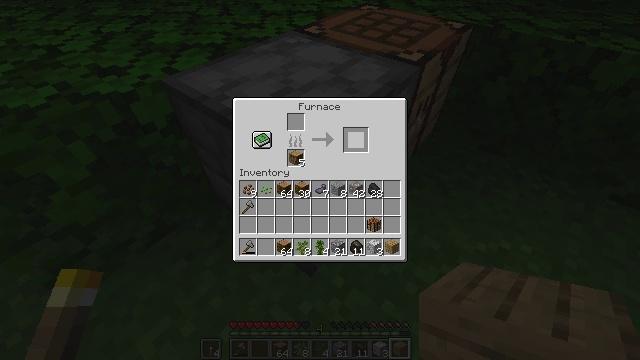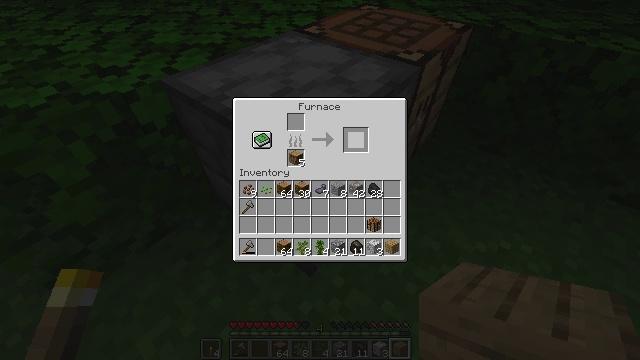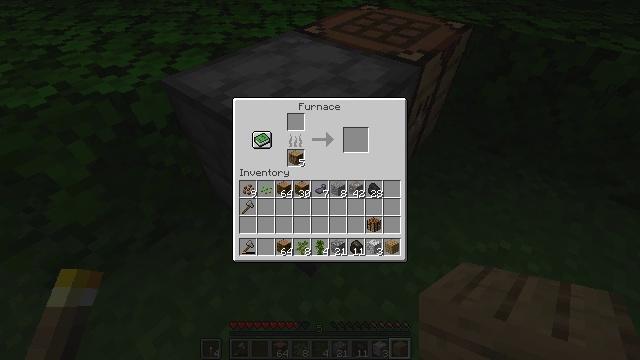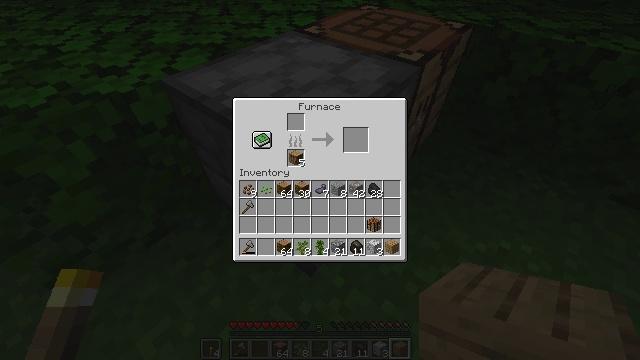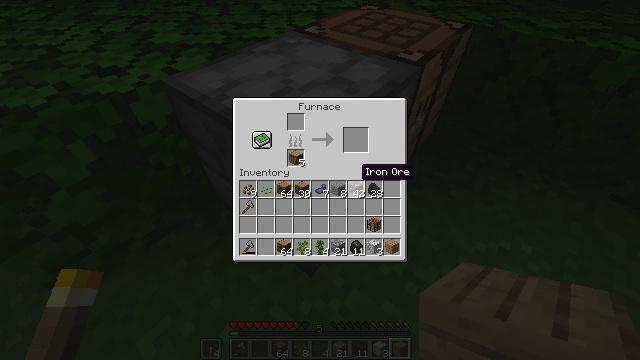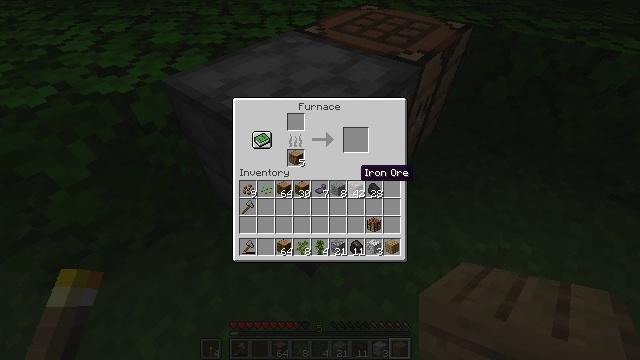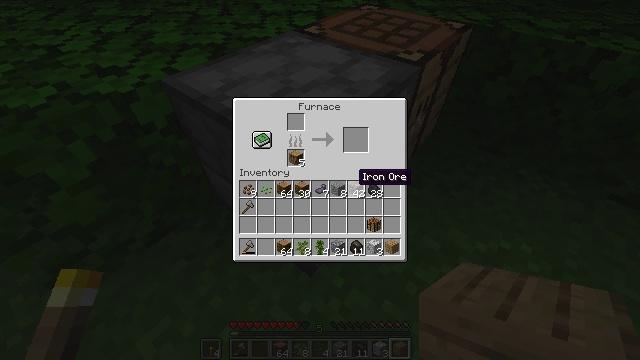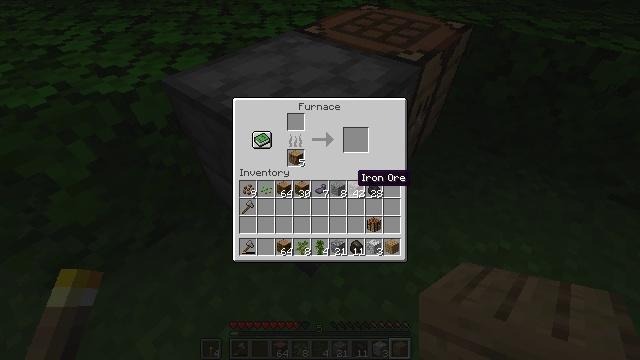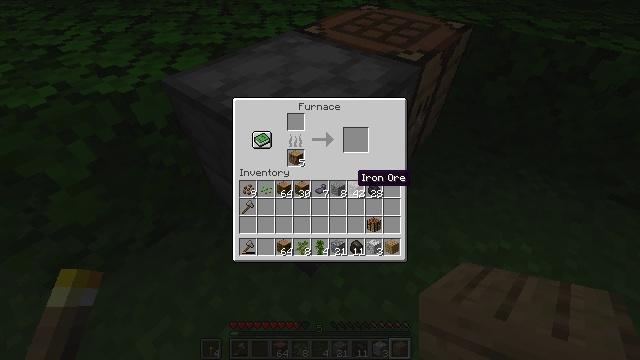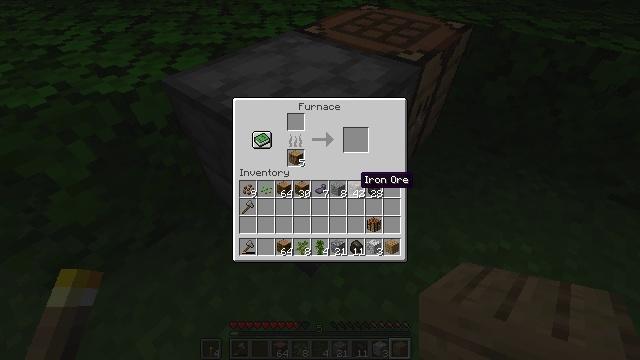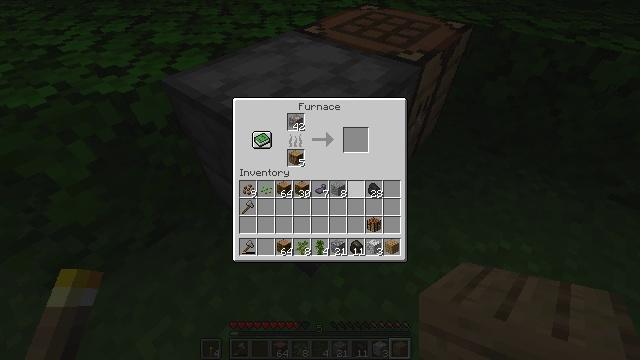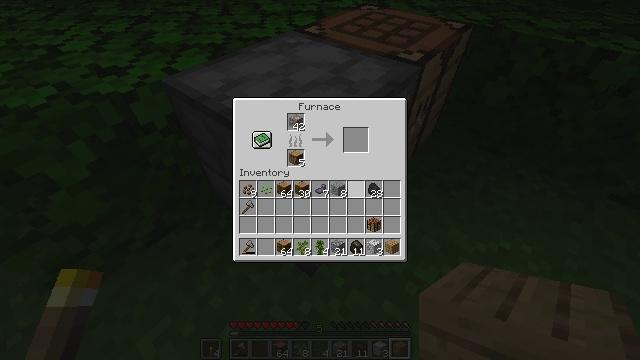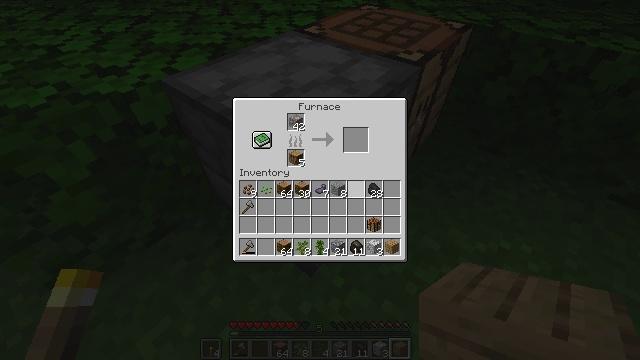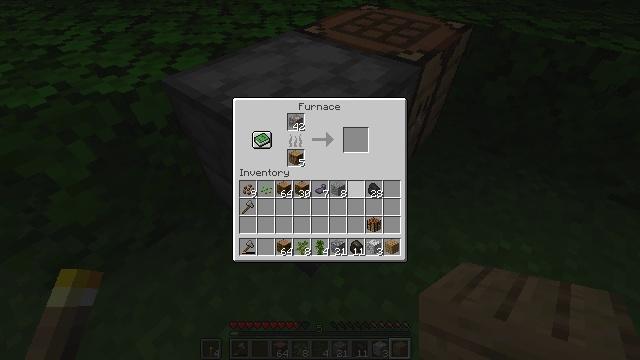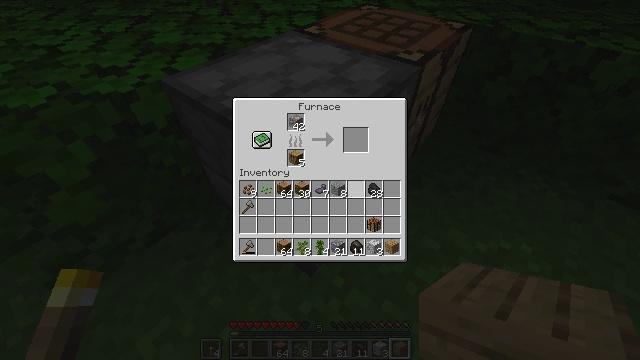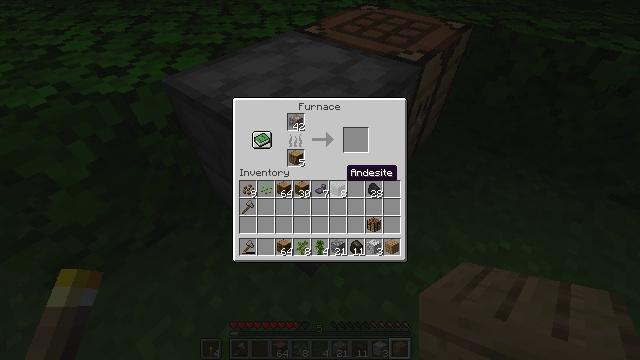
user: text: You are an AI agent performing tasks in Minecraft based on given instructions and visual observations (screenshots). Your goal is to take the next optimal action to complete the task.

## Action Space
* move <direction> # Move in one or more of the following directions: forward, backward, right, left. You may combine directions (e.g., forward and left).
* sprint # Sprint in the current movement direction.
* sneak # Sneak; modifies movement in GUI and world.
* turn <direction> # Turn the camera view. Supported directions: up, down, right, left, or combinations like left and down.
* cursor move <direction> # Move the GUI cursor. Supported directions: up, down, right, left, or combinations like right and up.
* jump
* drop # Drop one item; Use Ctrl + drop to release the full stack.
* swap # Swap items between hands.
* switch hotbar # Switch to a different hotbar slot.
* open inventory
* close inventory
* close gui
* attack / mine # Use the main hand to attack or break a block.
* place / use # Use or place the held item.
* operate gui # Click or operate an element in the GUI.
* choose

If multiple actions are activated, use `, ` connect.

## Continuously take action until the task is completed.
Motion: motion action
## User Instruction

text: Break the cocoa pod.
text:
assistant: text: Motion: sneak, cursor move down, open gui
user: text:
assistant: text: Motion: sneak, cursor move down
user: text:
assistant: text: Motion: sneak, cursor move down
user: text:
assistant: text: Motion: sneak
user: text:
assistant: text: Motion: sneak
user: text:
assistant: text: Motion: sneak
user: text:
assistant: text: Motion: sneak
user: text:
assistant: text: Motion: sneak
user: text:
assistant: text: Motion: sneak
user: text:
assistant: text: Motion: sneak, operate gui
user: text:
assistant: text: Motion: sneak, operate gui
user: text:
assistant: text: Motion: sneak, operate gui
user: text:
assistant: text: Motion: sneak
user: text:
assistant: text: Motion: sneak
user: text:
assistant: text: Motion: sneak, cursor move left and up
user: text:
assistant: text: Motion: sneak, cursor move left and up
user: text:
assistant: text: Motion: sneak, cursor move left and up
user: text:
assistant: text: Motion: sneak
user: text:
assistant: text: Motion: sneak
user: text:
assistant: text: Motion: sneak, operate gui
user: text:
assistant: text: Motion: sneak, cursor move right, operate gui
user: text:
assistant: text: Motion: sneak, cursor move right and down
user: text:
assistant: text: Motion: sneak, cursor move right
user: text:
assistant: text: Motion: sneak, cursor move right and down
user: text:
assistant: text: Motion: sneak
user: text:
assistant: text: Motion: sneak, operate gui
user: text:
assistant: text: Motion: sneak, operate gui
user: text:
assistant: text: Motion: sneak, operate gui
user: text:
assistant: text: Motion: sneak
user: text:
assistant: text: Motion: sneak